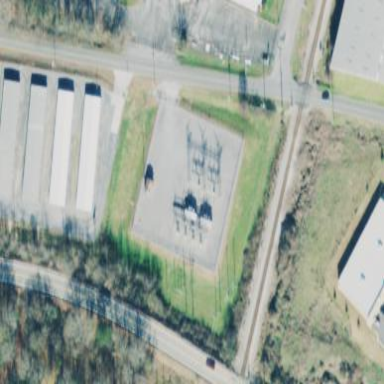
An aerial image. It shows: Distribution substation surrounded by fence.